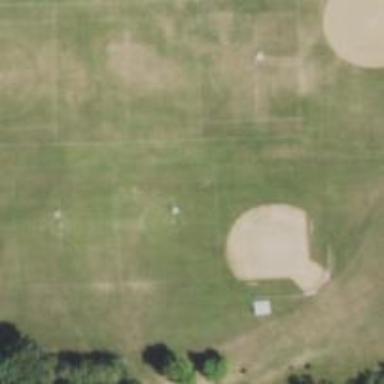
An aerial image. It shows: Baseball pitch for leisure land.